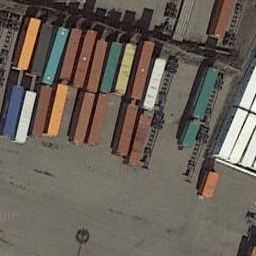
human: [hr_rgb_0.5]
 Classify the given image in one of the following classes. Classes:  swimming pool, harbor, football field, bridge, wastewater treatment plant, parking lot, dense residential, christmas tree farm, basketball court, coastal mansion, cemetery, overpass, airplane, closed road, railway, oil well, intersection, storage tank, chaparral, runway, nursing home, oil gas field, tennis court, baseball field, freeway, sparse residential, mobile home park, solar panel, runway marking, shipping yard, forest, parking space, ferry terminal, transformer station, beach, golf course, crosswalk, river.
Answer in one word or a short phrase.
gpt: shipping yard